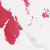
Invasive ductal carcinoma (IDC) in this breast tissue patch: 0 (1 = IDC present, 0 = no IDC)